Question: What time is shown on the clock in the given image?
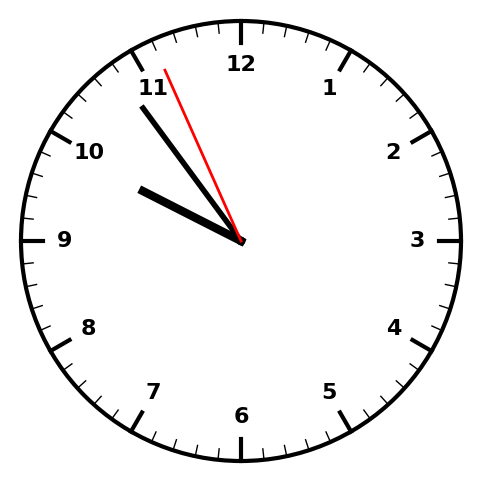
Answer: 09:53:56